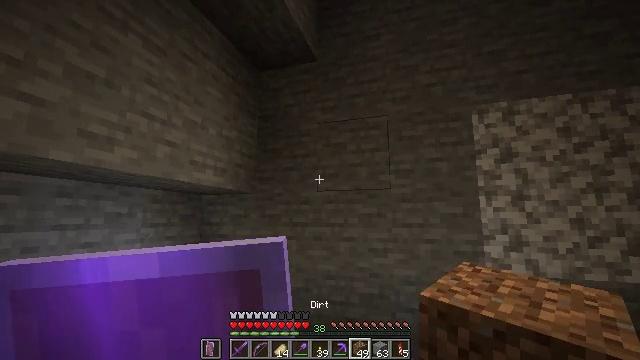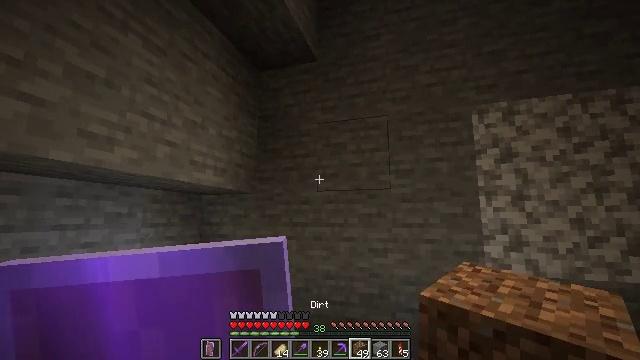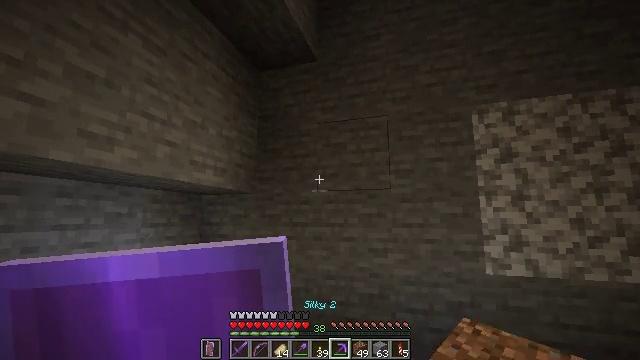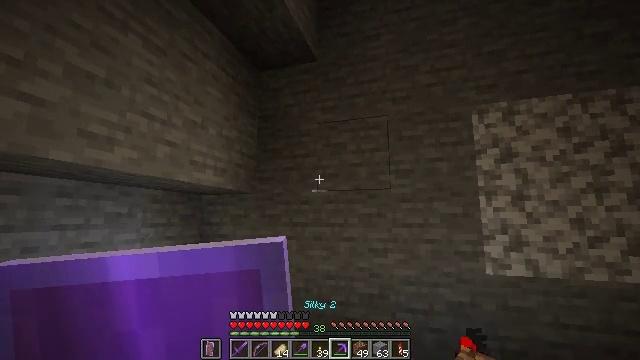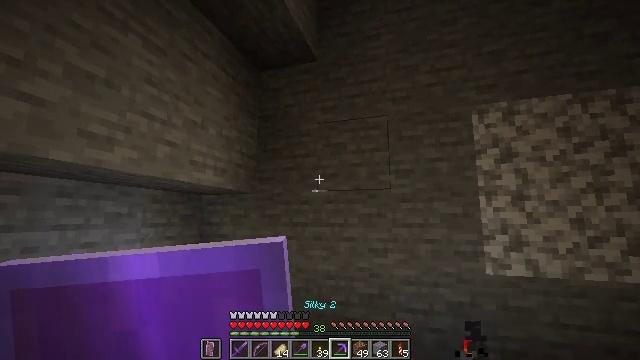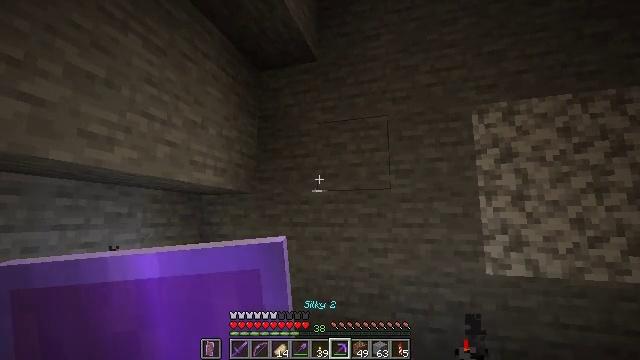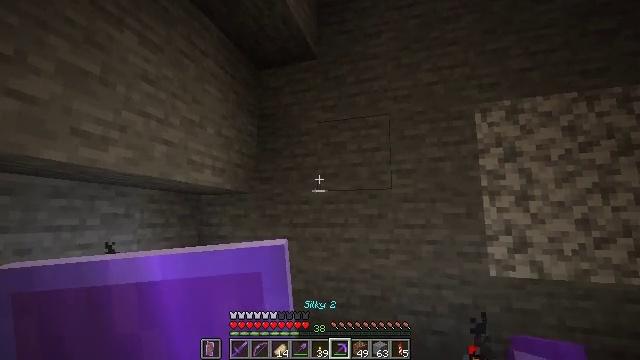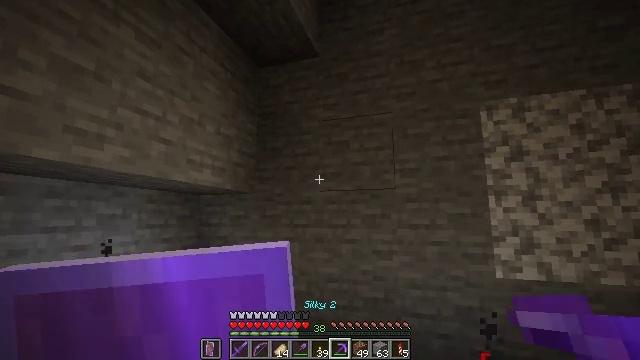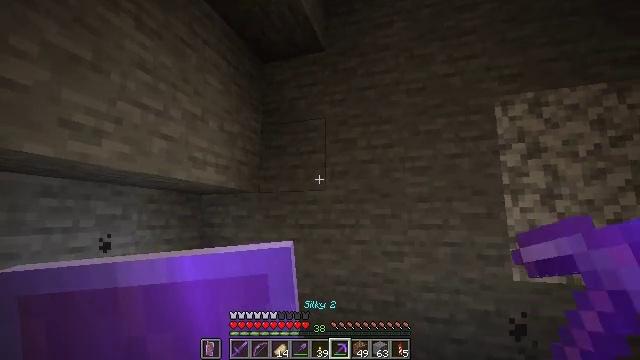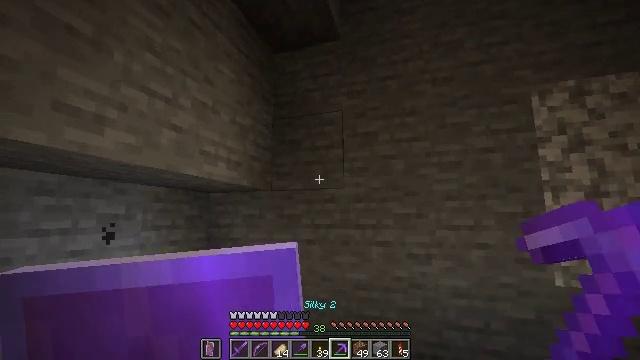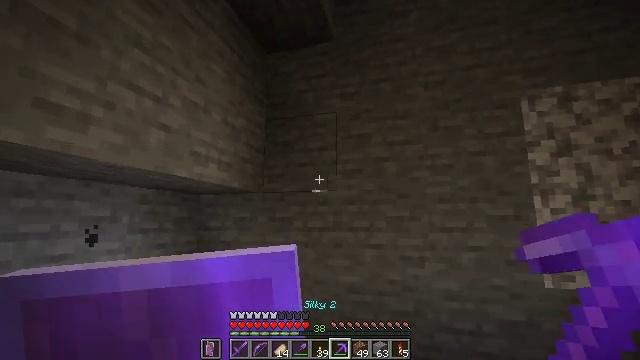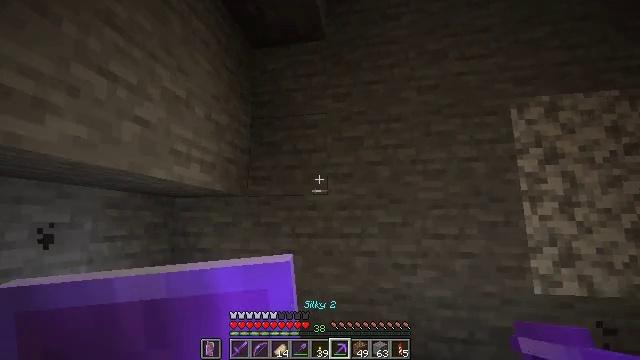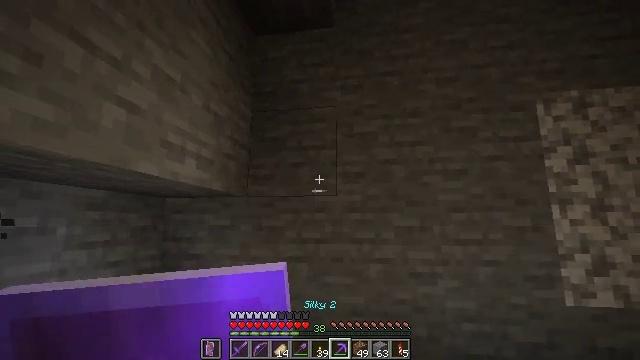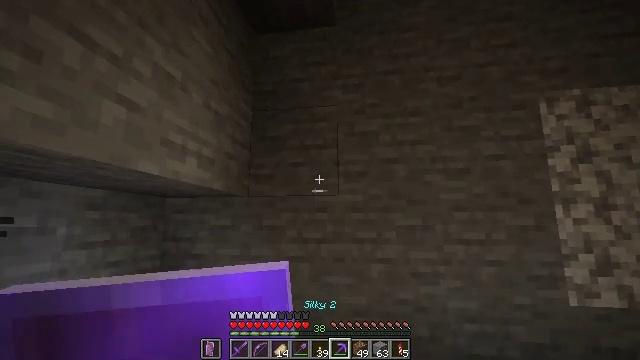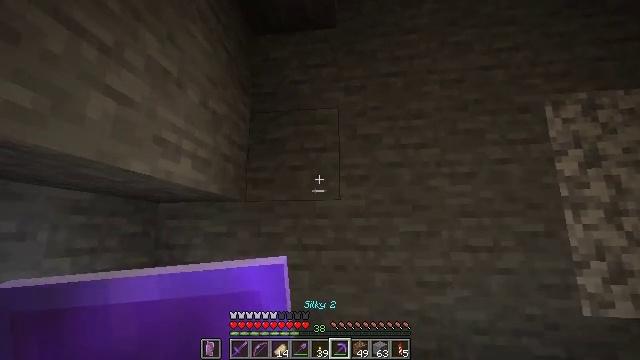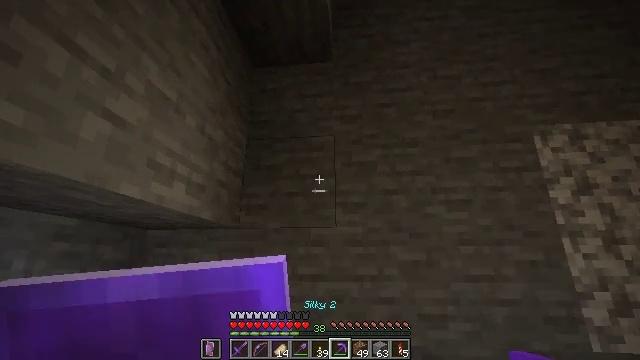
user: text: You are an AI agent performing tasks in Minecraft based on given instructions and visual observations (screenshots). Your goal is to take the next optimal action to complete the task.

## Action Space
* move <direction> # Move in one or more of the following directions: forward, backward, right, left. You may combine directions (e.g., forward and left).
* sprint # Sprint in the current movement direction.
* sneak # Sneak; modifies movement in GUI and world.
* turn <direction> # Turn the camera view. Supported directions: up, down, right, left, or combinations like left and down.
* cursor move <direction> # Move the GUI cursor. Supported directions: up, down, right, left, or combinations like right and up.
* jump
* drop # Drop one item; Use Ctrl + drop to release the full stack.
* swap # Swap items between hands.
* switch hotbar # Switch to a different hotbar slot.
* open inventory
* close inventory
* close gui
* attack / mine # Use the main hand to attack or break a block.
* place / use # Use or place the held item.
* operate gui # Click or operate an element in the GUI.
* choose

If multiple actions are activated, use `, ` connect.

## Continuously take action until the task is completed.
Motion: motion action
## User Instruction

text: Collect stone from the mine.
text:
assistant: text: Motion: no_op
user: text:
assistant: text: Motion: no_op
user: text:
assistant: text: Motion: no_op
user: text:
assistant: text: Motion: no_op
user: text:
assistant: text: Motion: no_op
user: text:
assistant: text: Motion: move forward
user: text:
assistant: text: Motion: move forward and move left
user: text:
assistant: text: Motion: move forward and move left
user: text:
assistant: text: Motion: move forward and move left
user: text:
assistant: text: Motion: move forward and move left, turn right
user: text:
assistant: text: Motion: move forward and move left, turn right
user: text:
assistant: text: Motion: move forward, turn right
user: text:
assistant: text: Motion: no_op
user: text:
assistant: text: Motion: turn up
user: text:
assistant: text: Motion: turn right and up
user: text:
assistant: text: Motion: turn up
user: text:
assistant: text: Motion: turn up
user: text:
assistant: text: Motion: no_op
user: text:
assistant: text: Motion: no_op
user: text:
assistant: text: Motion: attack / mine
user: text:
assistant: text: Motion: attack / mine
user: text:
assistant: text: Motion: attack / mine
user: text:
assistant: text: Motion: attack / mine
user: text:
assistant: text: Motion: turn left and up, attack / mine
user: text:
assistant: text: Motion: attack / mine
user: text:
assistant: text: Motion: attack / mine
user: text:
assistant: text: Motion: turn up, attack / mine
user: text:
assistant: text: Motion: attack / mine
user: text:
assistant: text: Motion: turn right, attack / mine
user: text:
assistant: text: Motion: turn right, attack / mine